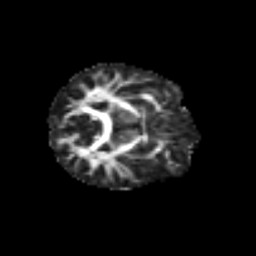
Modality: FA
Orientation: axial
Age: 40
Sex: female
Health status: ill
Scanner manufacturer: siemens
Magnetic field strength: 3 T
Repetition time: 8.7 s
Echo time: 0.11 s